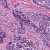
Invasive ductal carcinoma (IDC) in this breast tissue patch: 1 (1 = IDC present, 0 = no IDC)